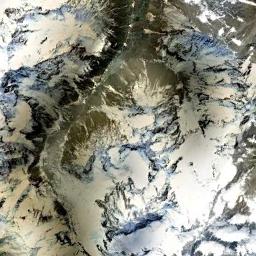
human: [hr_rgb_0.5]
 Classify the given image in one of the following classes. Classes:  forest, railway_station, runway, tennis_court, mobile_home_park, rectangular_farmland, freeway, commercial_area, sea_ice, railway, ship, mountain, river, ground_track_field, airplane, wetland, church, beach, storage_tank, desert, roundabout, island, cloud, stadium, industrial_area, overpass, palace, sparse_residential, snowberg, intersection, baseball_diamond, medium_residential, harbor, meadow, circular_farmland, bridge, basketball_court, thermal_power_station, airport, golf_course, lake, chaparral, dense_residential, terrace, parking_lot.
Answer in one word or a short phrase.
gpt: snowberg